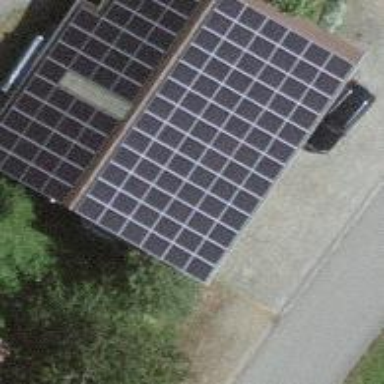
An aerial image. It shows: Solar photovoltaic panel generator.